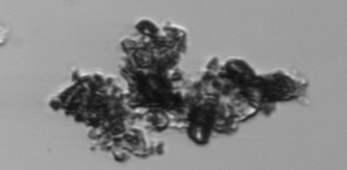
Label: Thalassiosira_TAG_external_detritus